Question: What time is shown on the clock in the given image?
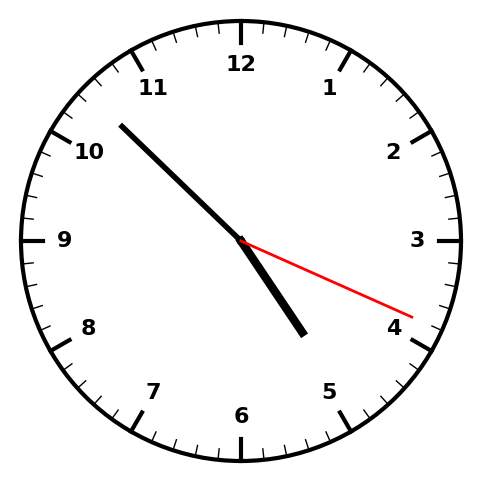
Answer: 04:52:19